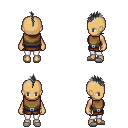
a pixel art fantasy rpg character, female body template, human, tanned skin, leather chest armor, white pants, gray mohawk hairstyle, white slippers, four views (front, back, left, right), 2x2 character sprite sheet, small pixel art, hard edges, no anti-aliasing